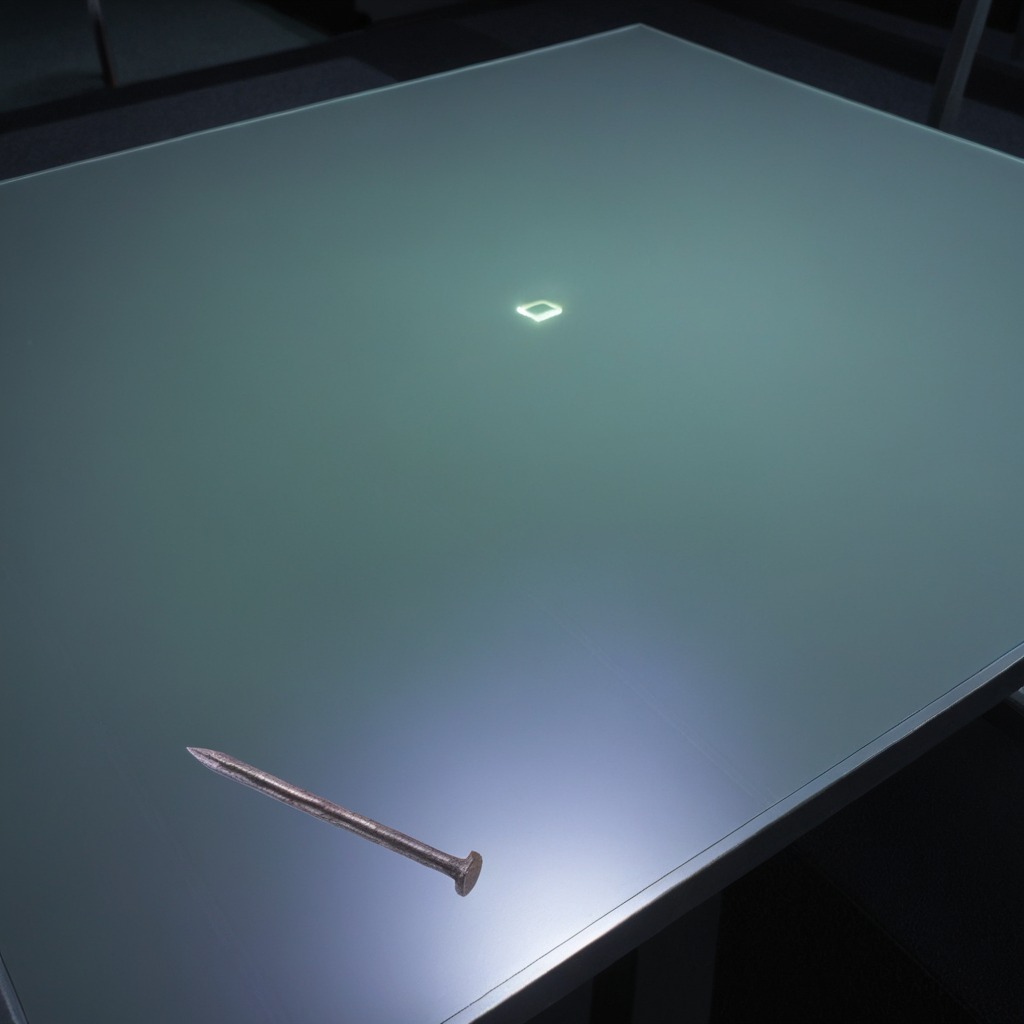
An iron nail is lying on a clean empty table in a railway signal maintenance room.